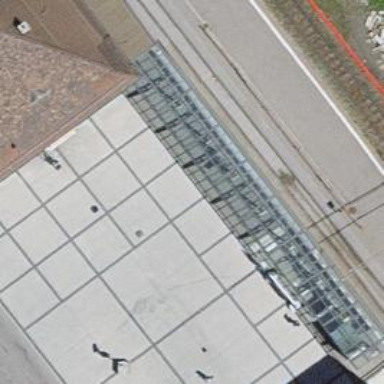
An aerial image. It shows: Bus stop with sheltered platform for public transport.